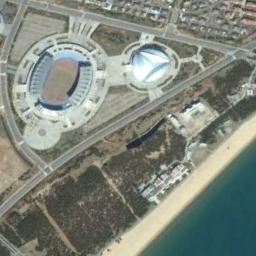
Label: stadium